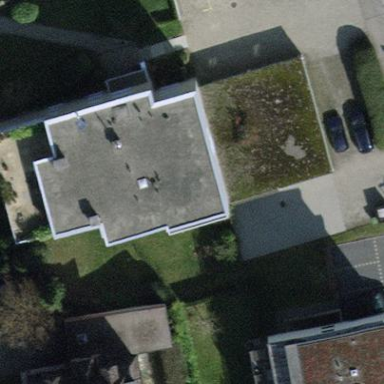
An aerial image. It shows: Flat roof forming part of building.